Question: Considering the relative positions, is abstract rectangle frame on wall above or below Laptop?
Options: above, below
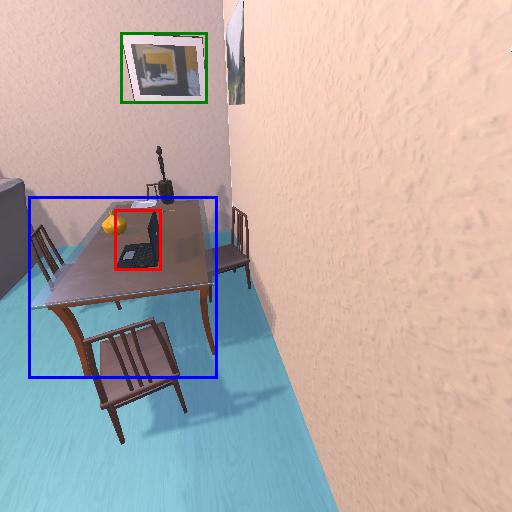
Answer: above